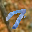
Label: 7